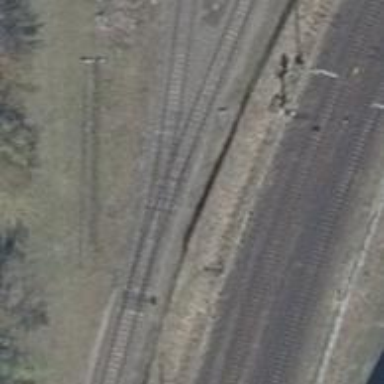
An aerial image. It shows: Railway switch.